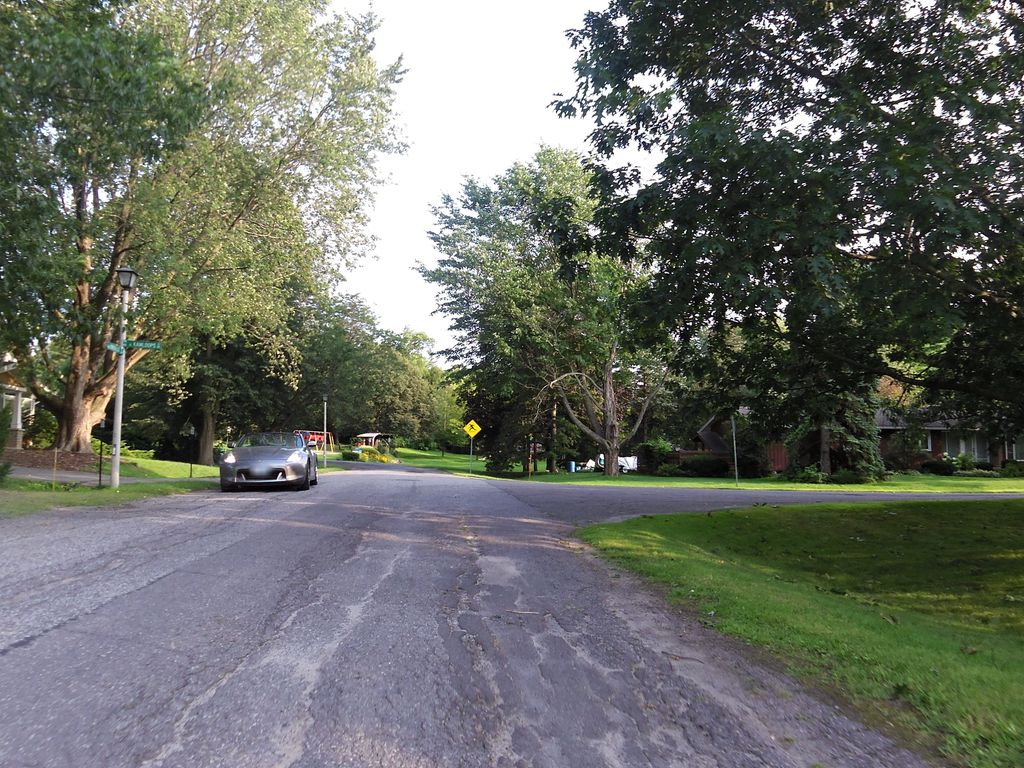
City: ottawa-gatineau